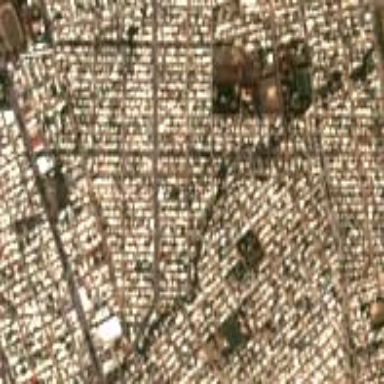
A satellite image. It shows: Residential area known as quarter.